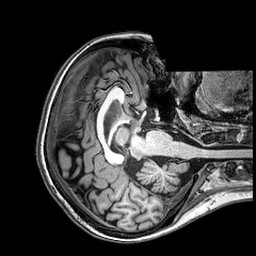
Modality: T1w
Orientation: axial
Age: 28
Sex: female
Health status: healthy
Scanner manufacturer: philips
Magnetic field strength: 3 T